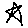
Label: star